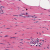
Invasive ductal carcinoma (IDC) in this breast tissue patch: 0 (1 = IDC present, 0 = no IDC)